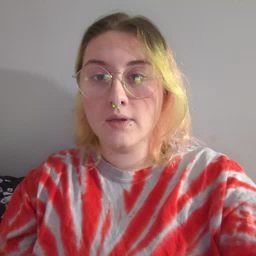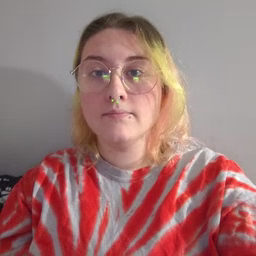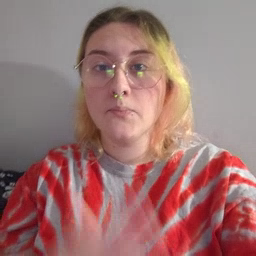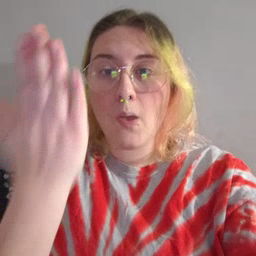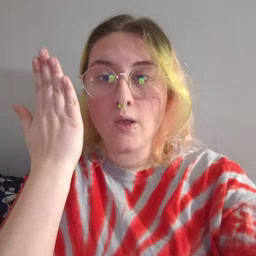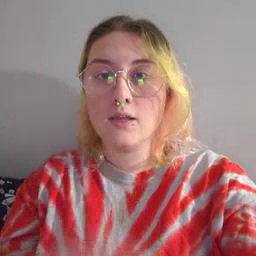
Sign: morning